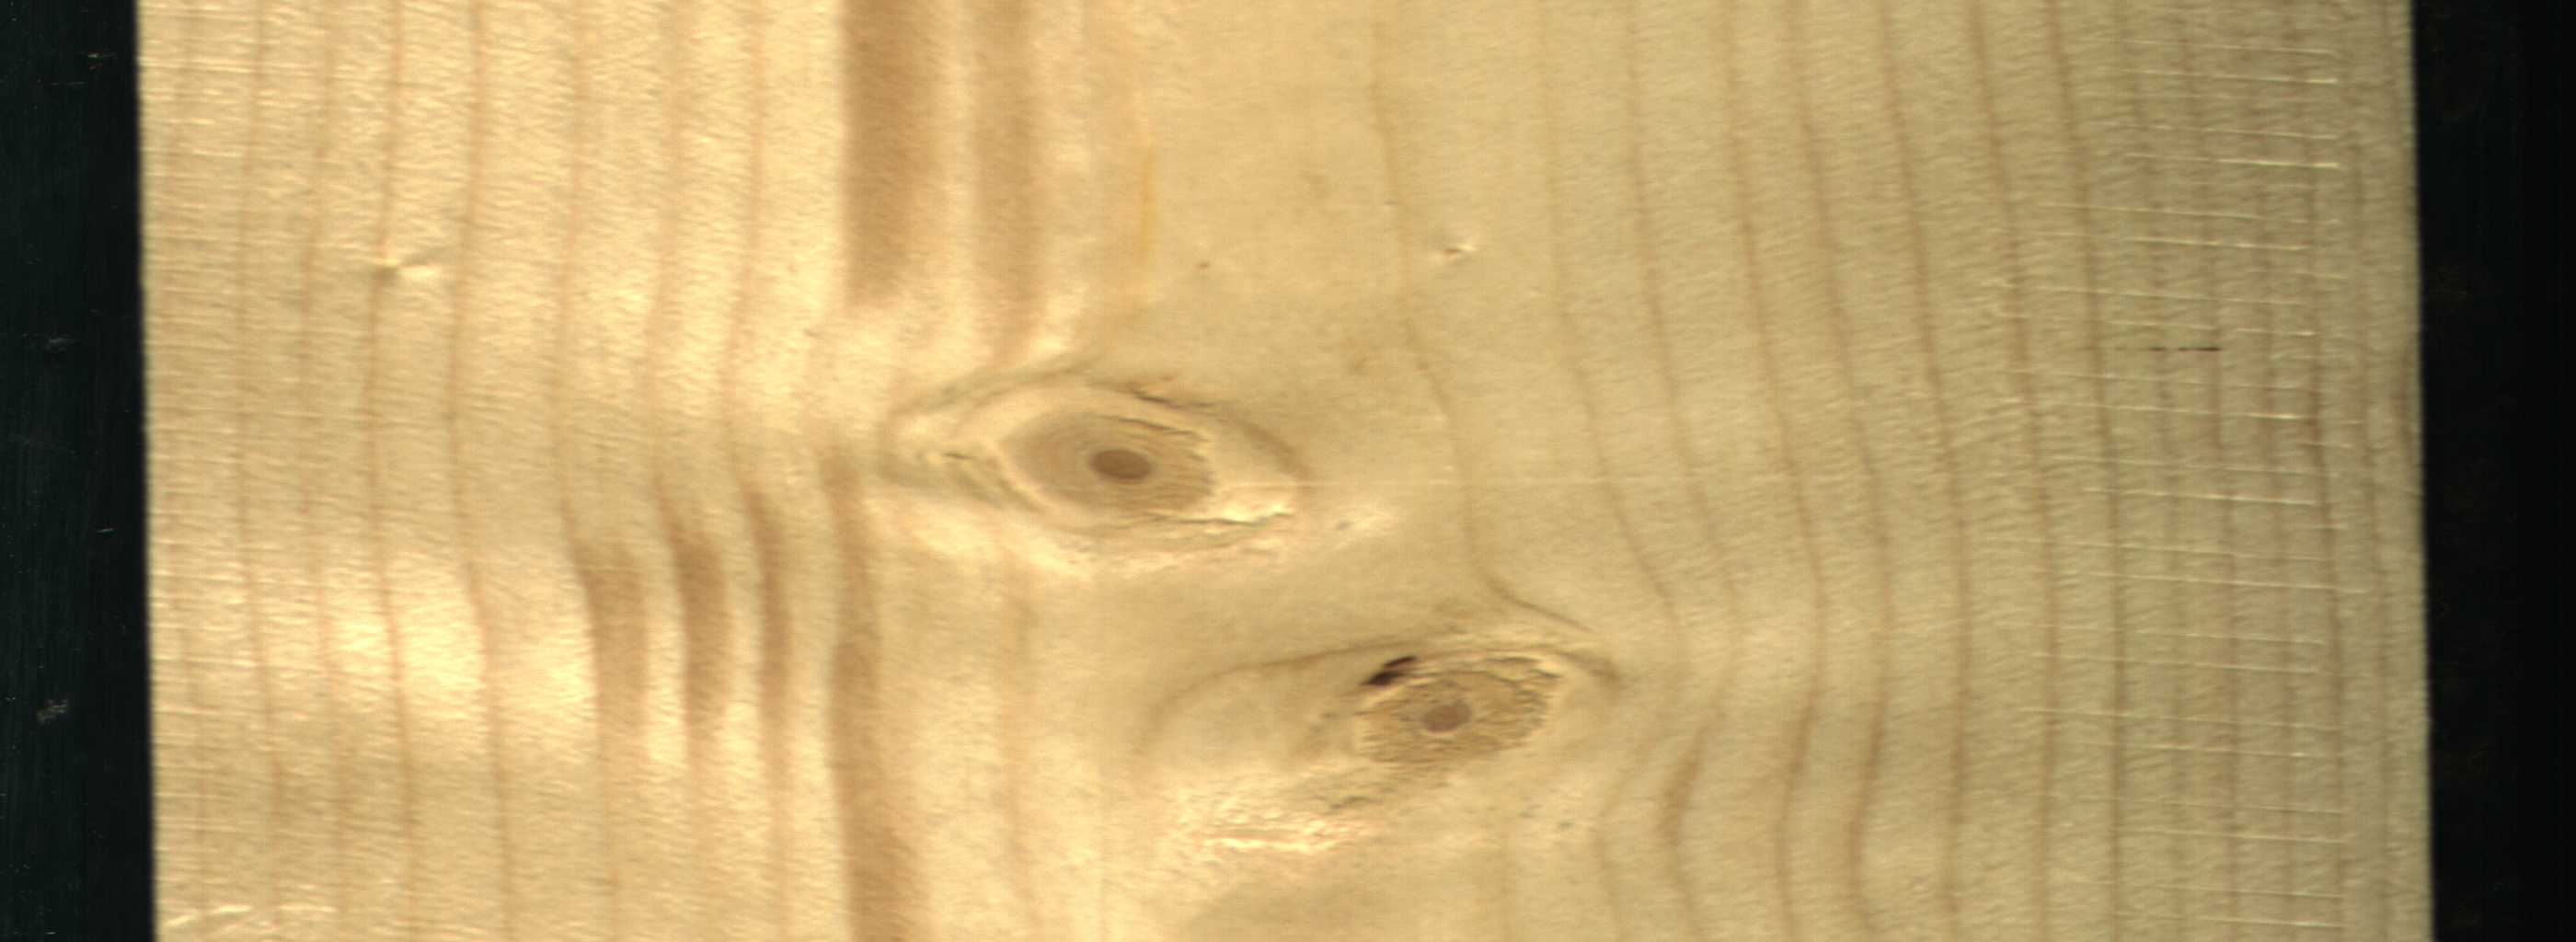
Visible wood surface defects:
Quartzity
Dead_Knot
Live_Knot
Live_Knot